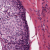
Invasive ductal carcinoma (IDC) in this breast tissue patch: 0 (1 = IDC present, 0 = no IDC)